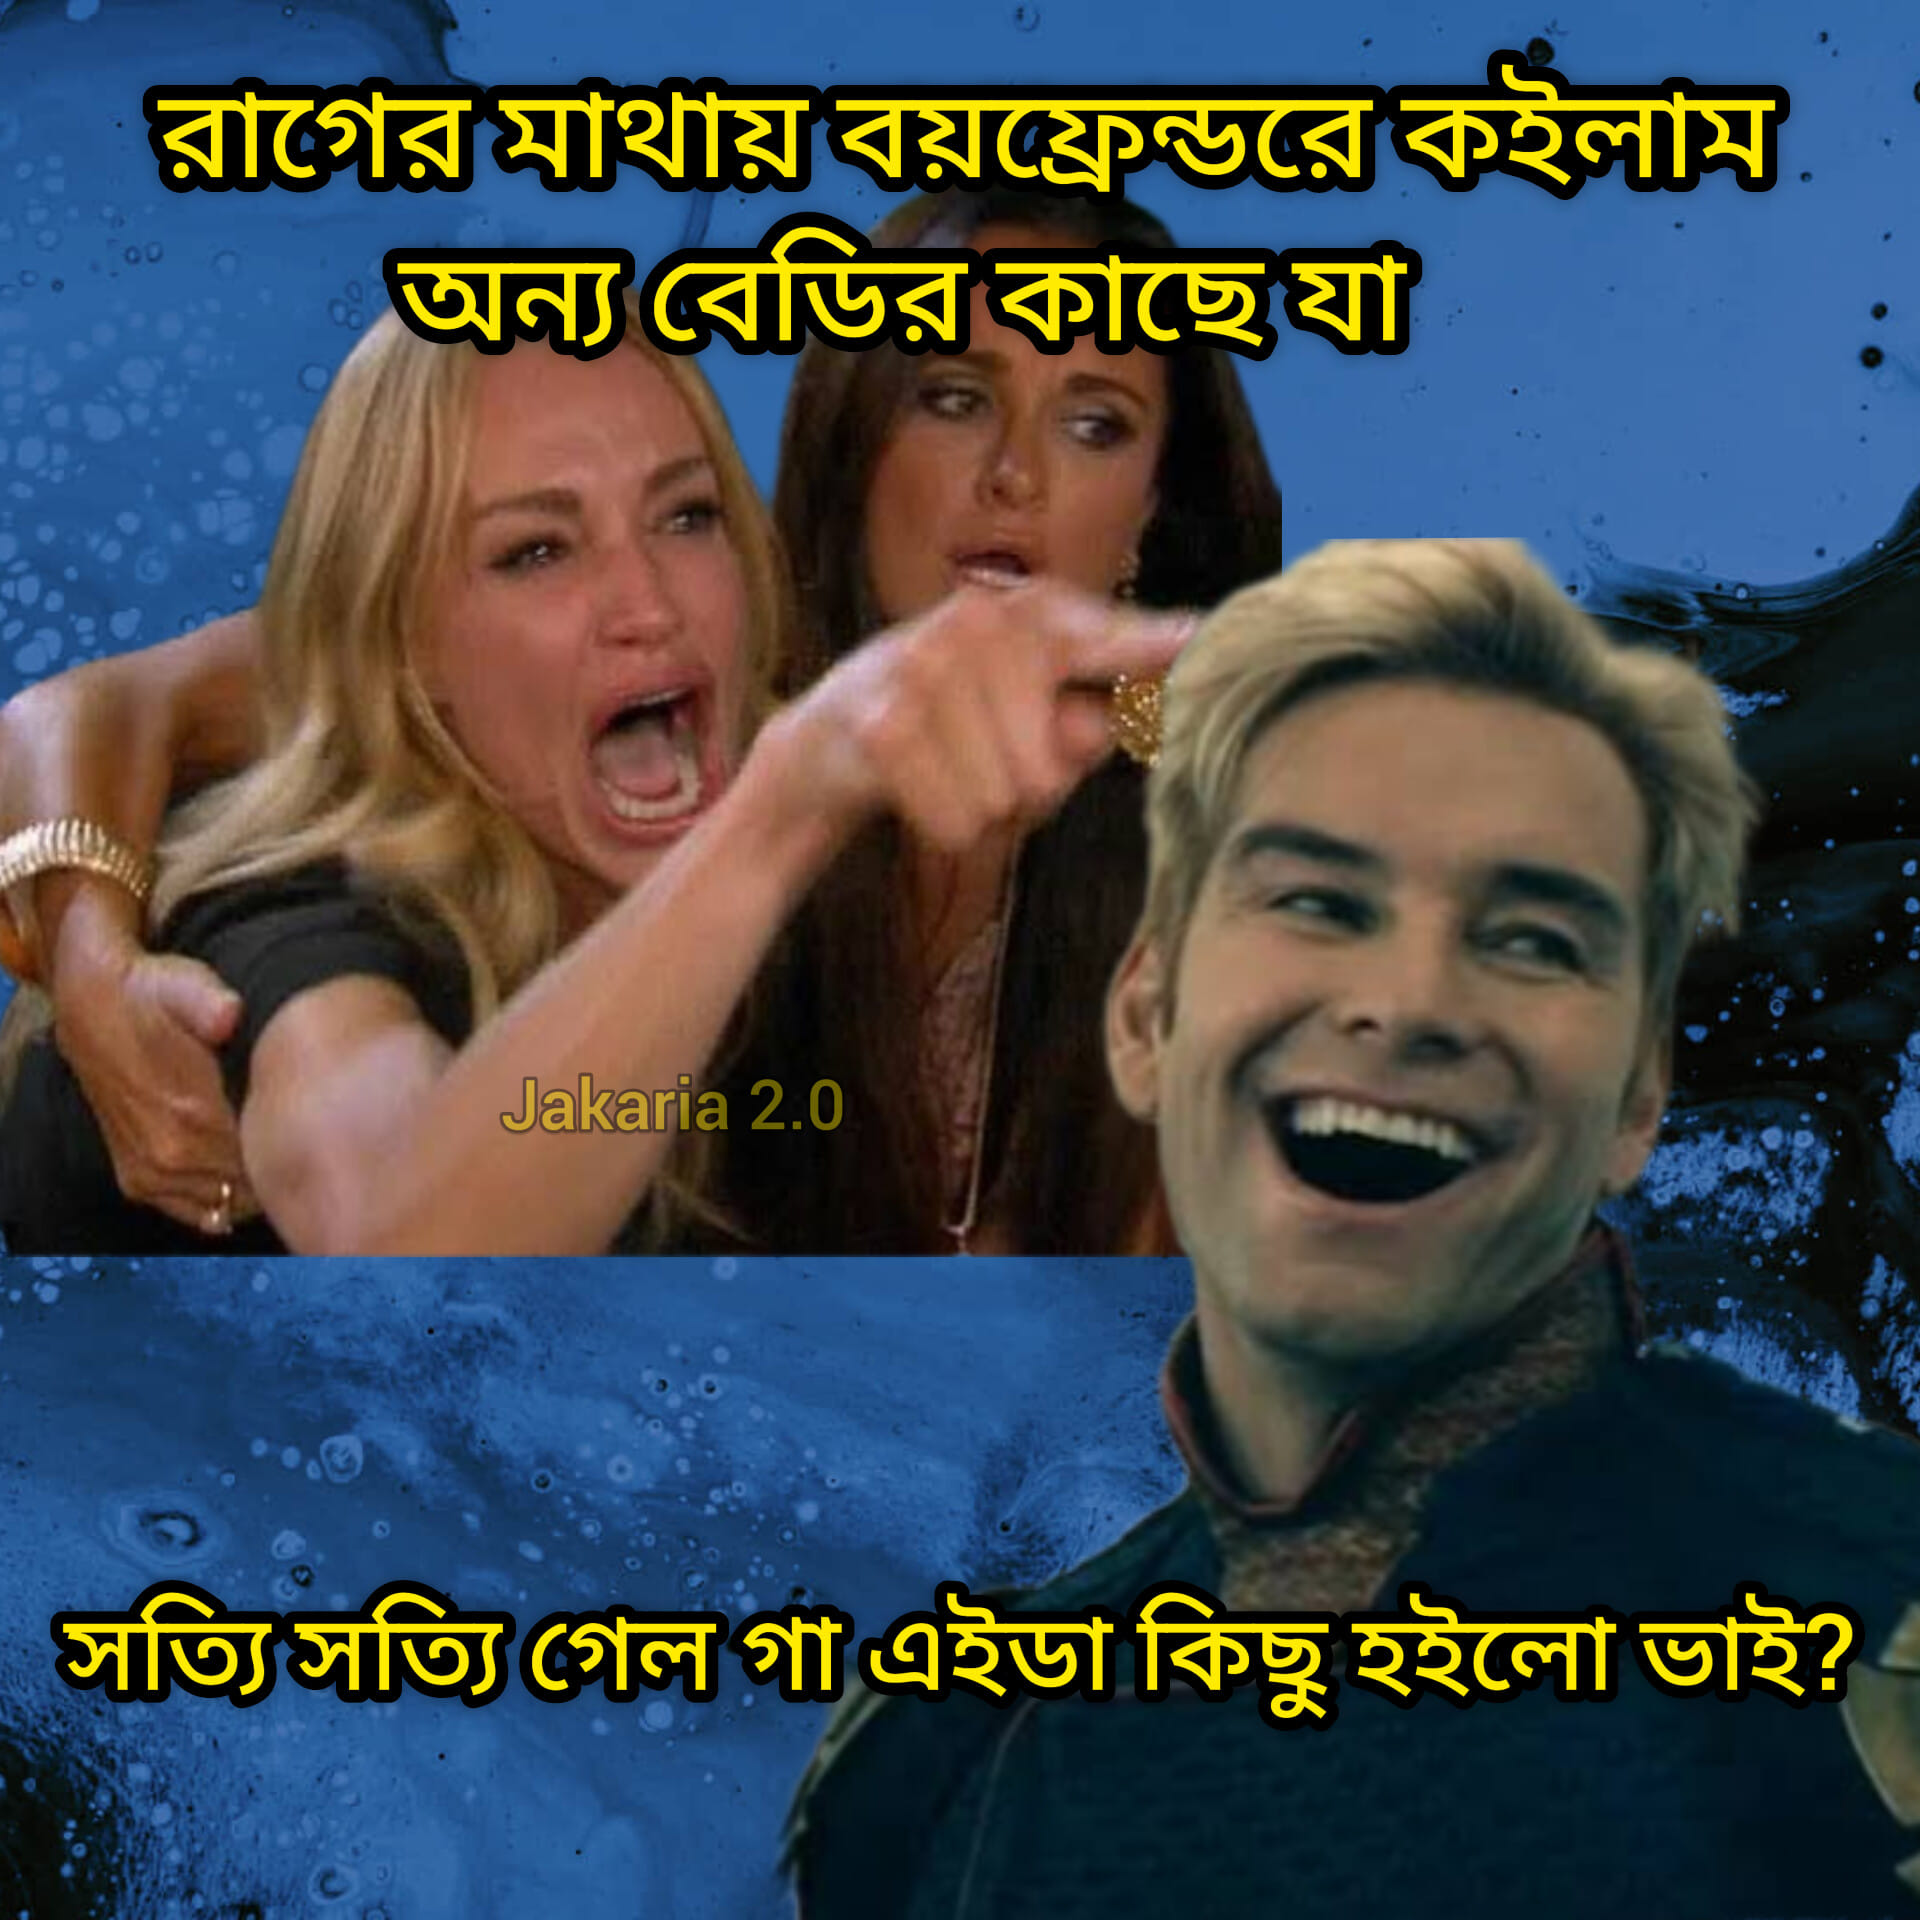
Text: রাগের মাথায় বয়ফ্রেন্ডরে কইলাম অন্য বেডির কাছে যা সত্যি সত্যি গেল গা এইডা কিছু হইলো ভাই
Label: Non Hate